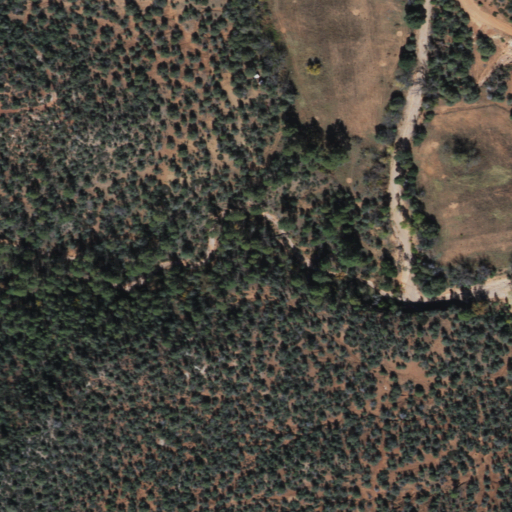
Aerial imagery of valley in Arizona named Truax Canyon containing evergreen forest and shrub